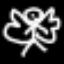
Label: angel